Question: I'm trying to implement a list language packages that can be downloaded by selecting a custom UITableViewCell that contains a UIProgressBar. For each language package I want to show the download progress. I get this done by setting this delegate 'setDownloadProgressDelegate:'.
Everything works great except when the UIProgressBar is moved out of the visible area. This makes sense because the delegates progress bar is removed. What can I do to stop the app from crashing and how can I display the progress bar if it returns to the visible area?
Hier is a picture to see what it looks like right now.

Thx
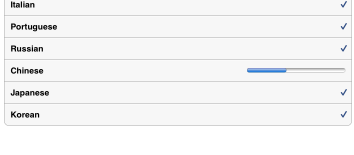
Answer: I suppose you could use a class of your own (or even the view controller) as progress delegate. In your view controller you could hold an array of references to all progress bars currently in use. You would create one progress bar per download and hold it in the array (thus the object would not be destroyed). Whenever a cell is being created you now have to check your array for the corresponding progress bar object instead of creating a new one. Whenever a download is done and the progress bar is no longer needed, you remove it from the array.
Beware of possible multithreading issues and if necessary (e.g. if your notifications could arrive in another thread than the main thread) use 'performSelectorOnMainThread:' to update the progress bar array and the progress bars within.